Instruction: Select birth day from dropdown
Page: traveler
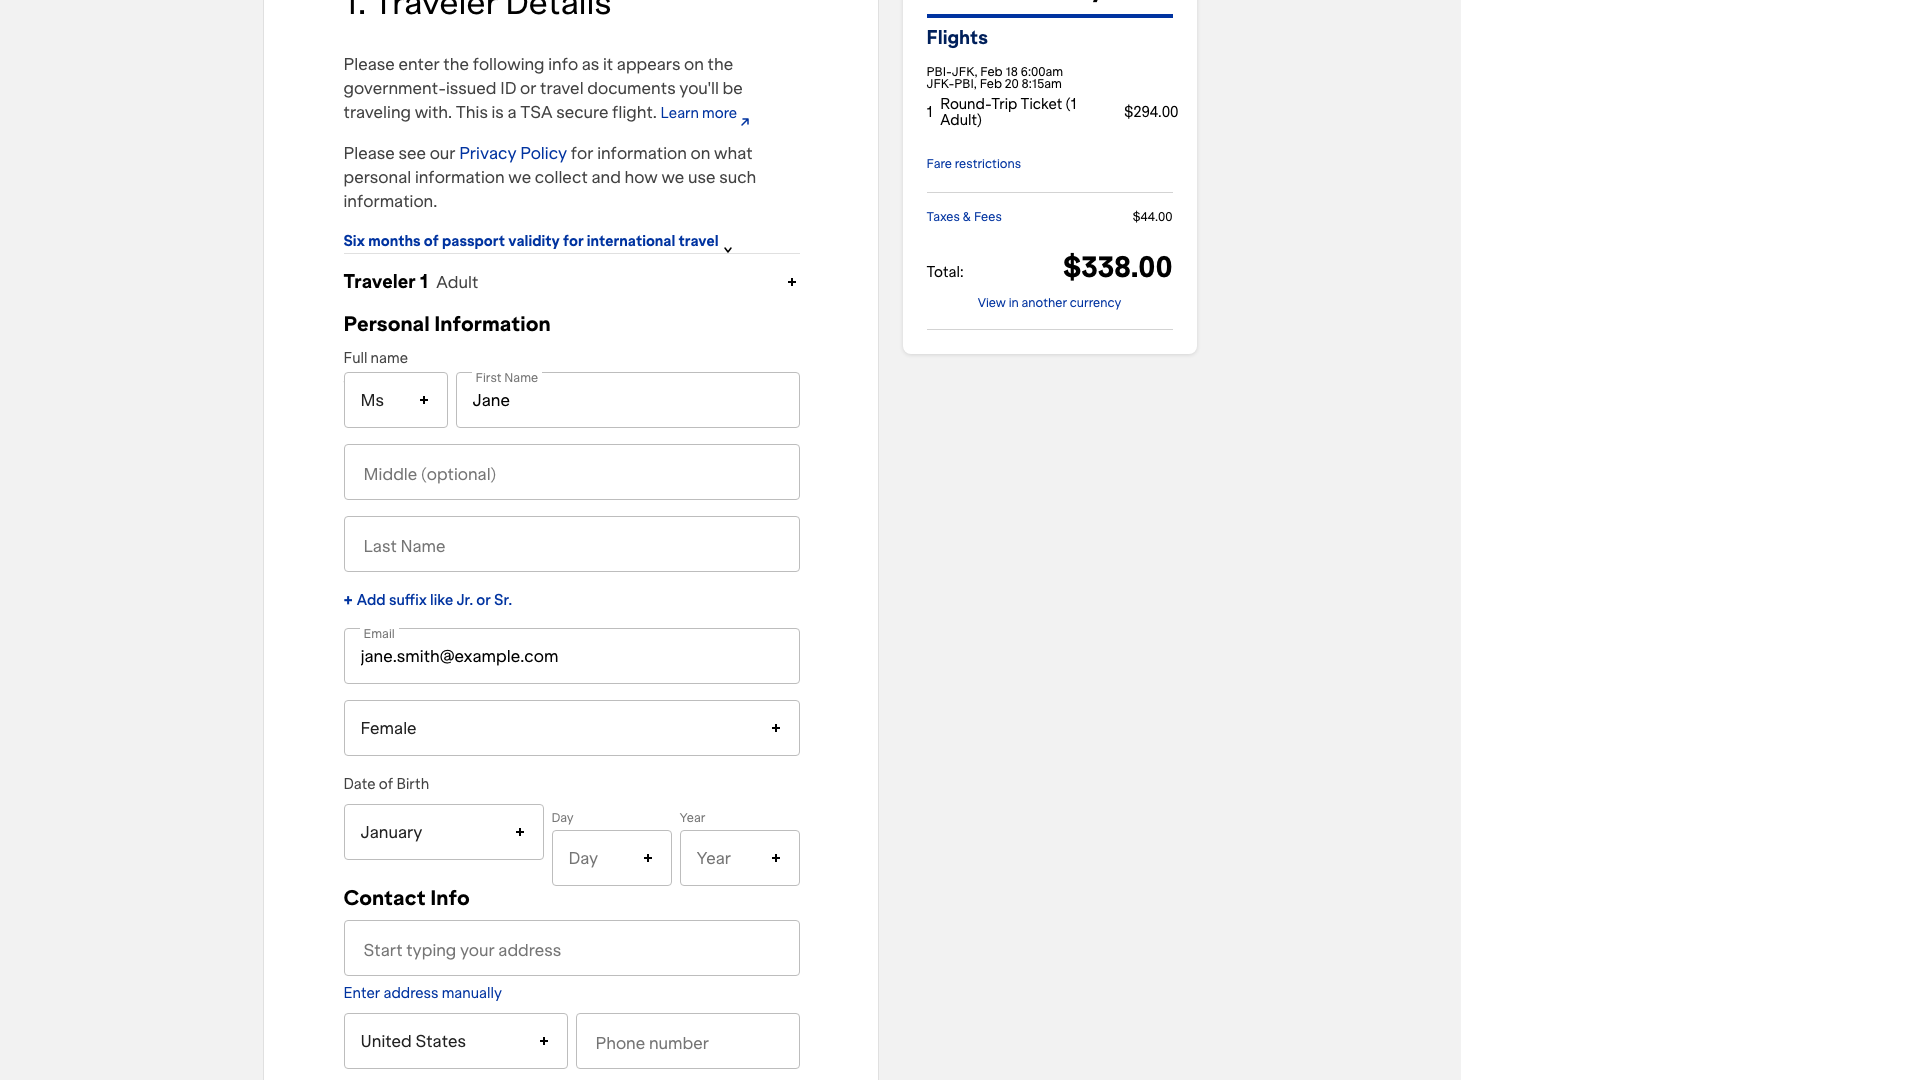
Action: click